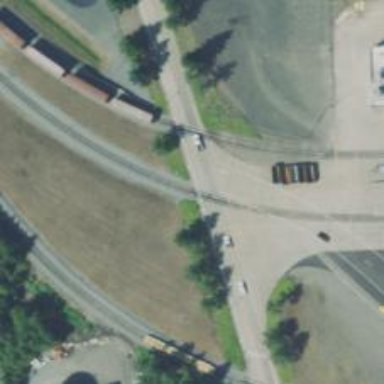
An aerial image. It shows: Railway crossing.